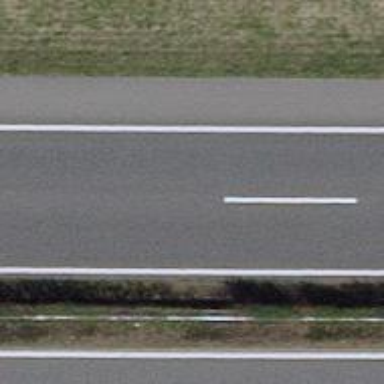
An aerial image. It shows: Motorway.